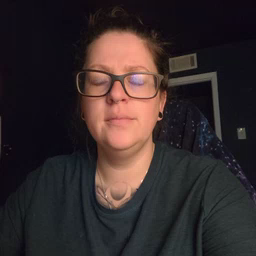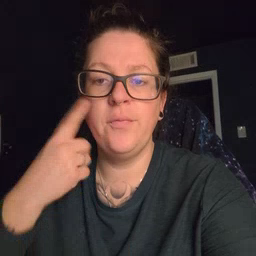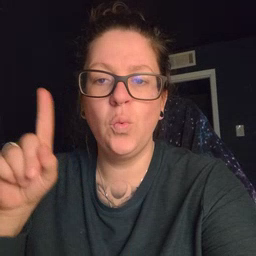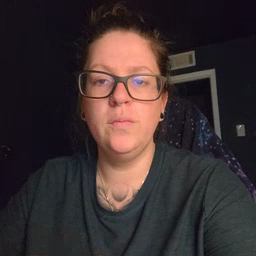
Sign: for